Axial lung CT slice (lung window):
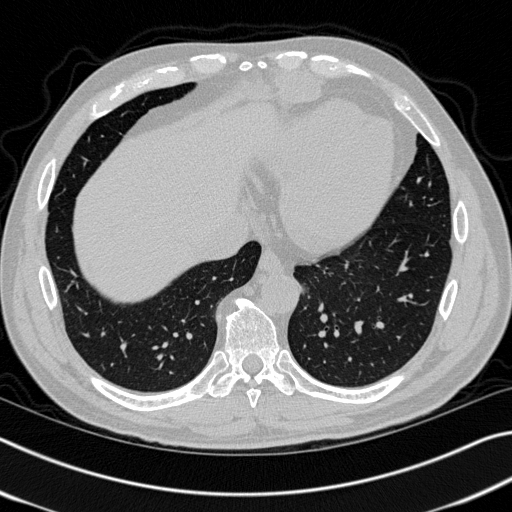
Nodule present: yes
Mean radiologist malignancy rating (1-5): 3.333